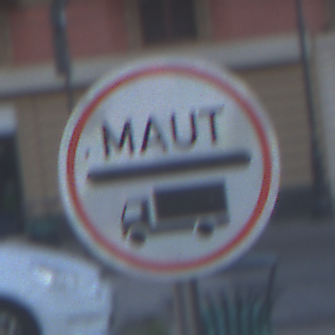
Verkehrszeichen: Mautpflicht
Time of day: SunriseSunset
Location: Outdoor (Urban)
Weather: PartlyCloudy
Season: NotSpecified
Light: Natural